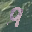
Label: 9